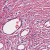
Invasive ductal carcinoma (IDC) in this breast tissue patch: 0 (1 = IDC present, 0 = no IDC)